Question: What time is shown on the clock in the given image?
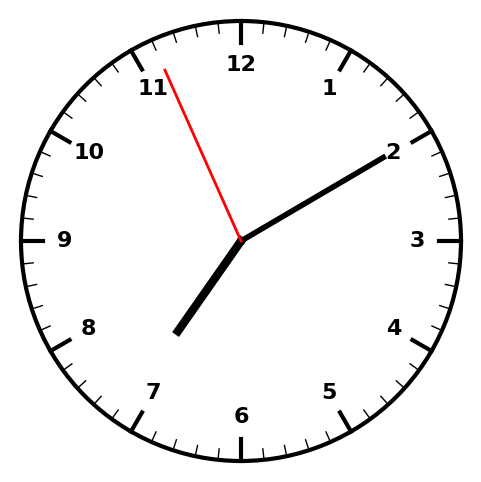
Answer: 07:09:56